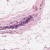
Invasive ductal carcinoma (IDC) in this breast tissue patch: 0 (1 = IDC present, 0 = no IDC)